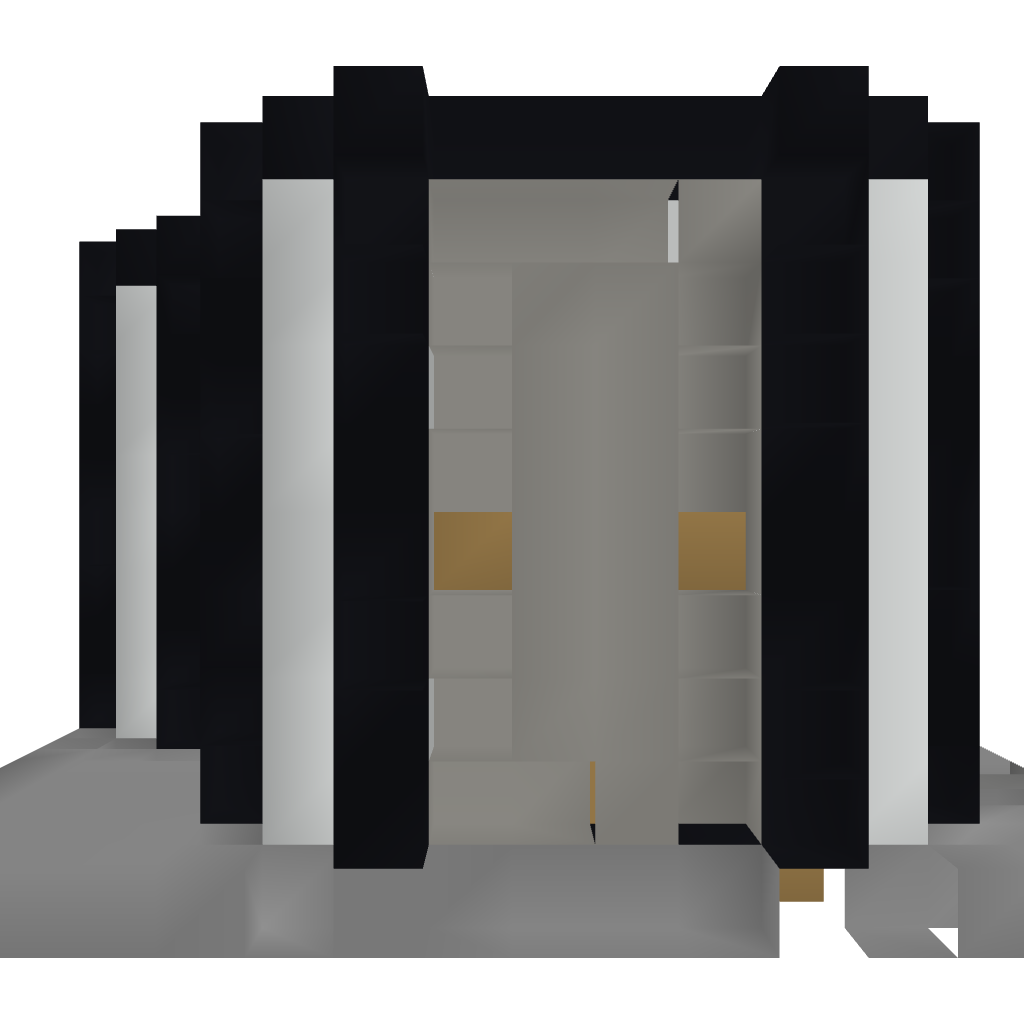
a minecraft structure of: Modern House #2